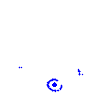
Particle: kaon